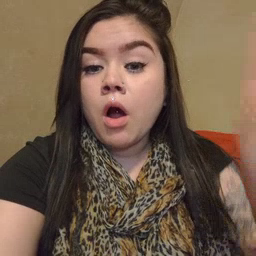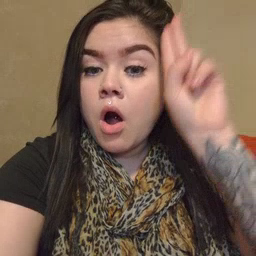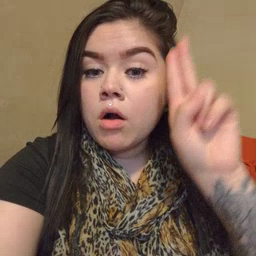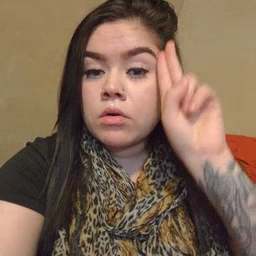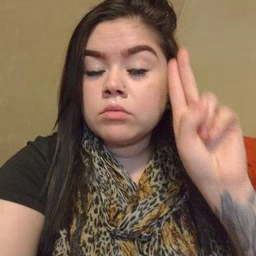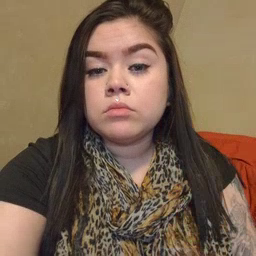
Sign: uncle